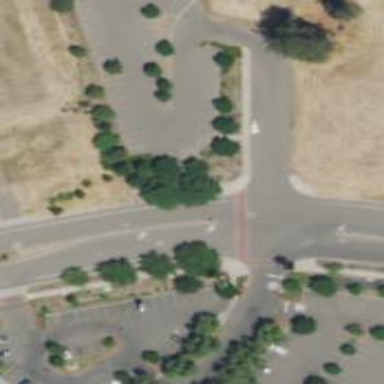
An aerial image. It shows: Uncontrolled road crossing.